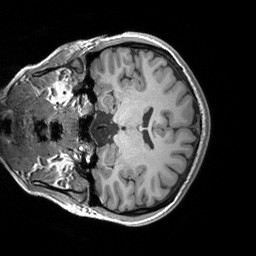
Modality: T1w
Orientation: coronal
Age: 21